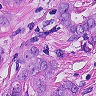
Metastatic tissue present: yes